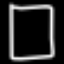
Label: square